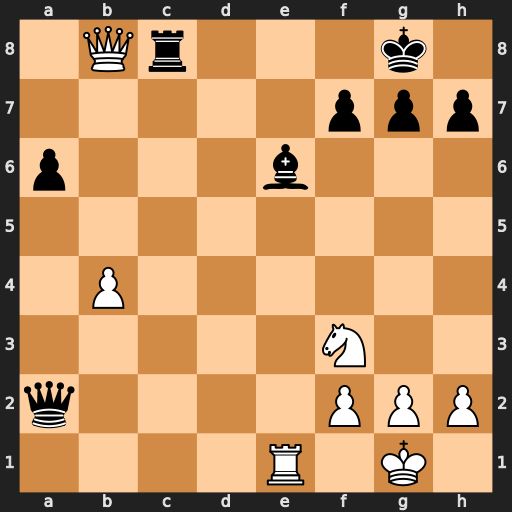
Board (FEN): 1Qr3k1/5ppp/p3b3/8/1P6/5N2/q4PPP/4R1K1
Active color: w
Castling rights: -
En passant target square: -
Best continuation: Qxc8+ Bxc8 Re8#